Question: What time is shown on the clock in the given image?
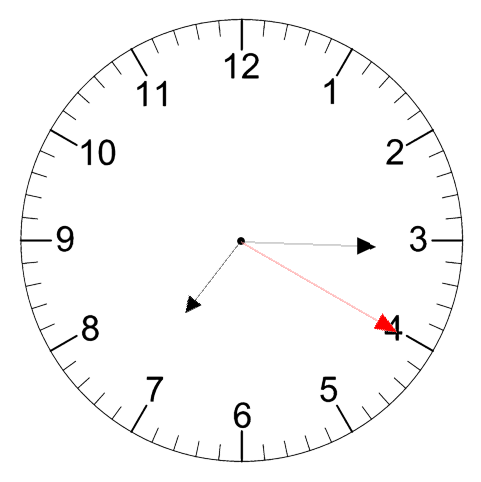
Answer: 07:15:20